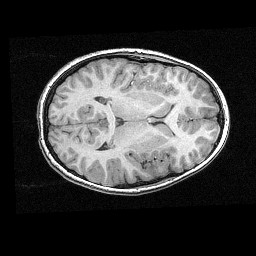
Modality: T1w
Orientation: axial
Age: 11
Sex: male
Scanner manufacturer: siemens
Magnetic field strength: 3 T
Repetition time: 2.3 s
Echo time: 0.00336 s